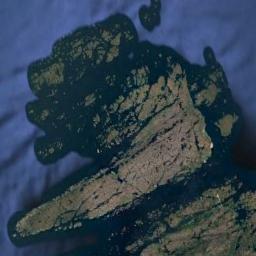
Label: island